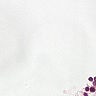
Metastatic tissue present: no